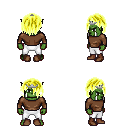
a pixel art fantasy rpg character, male body template, orc, green skin, brown long-sleeve shirt, white pants, gold bangs hairstyle, silver tiara, brown shoes, four views (front, back, left, right), 2x2 character sprite sheet, small pixel art, hard edges, no anti-aliasing